Question: I am developing a simple Discord trivia bot (using Discord.js). I am using the code below, but Glitch is giving me errors saying 'userAnswer is not defined' and 'answered is not defined' etc

The code should select a random question, then ask it and wait for an answer and say whether it is correct or incorrect. I have no idea why the errors are occurring.
Any help would be greatly appreciated.
'''
const Discord = require("discord.js")
const { Client, MessageAttachment, MessageEmbed, MemberAdd, RichEmbed } = require('discord.js');
const client = new Client();
client.on("ready", () => {
client.user.setActivity("ihs help",{
type:"STREAMING",
url:"https://www.twitch.tv/ihsbot"
})
console.log("I am ready!");
client.on("guildMemberAdd", member => {
member.send(
"Welcome to the server! Please follow our server's rules. Have fun! "
)
})
client.on('message', message, msg => {
if (answered == false) {
userAnswer = msg;
if (userAnswer == cAnswer) {
message.reply ("got it right!")
}
else {
message.reply ("got it wrong!")
}
answered = true; cAnswer = ""; userAnswer = "";
}
if (msg.startsWith("ihs quiz")) {
answered = true;
cAnswer = "";
userAnswer = "";
number = 3;
random = Math.floor (Match.random() * (number - 1 + 1)) + 1;
switch (random) {
case 1: message.channel.send ("**Question** n\A) Answer1 n\B) Answer2 n\C) Answer3 n\D) Answer4"); cAnswer = "a"
case 2: message.channel.send ("**Question** n\A) Answer1 n\B) Answer2 n\C) Answer3 n\D) Answer4"); cAnswer = "a"
case 3: message.channel.send ("**Question** n\A) Answer1 n\B) Answer2 n\C) Answer3 n\D) Answer4"); cAnswer = "a"
}
answered = false;
}
});
client.login("TOKEN");
'''
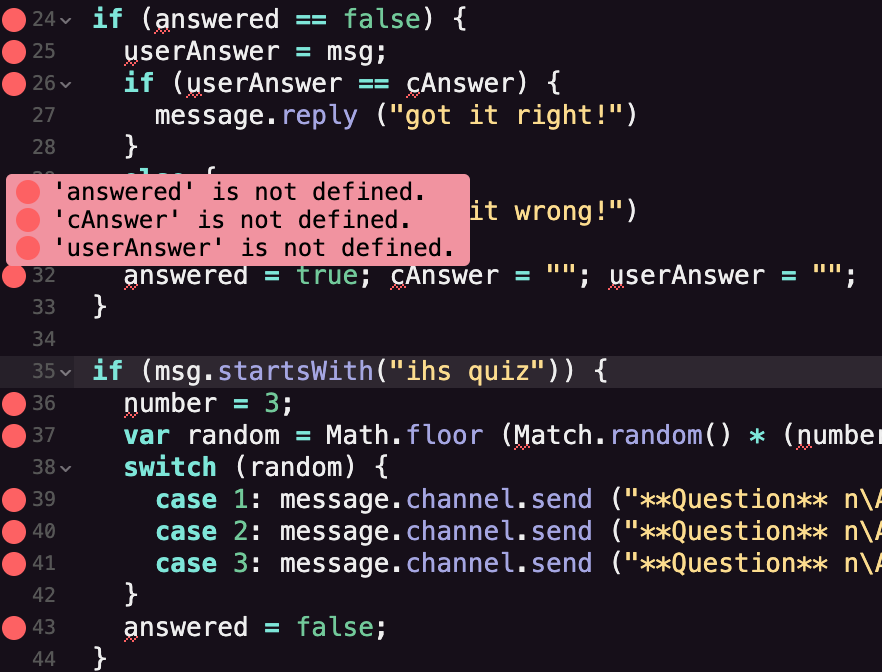
Answer: Node.JS isnt like PHP, where you can just put the value to variable, but you must first declare it, there are 3 main types: const = constant variable, that you dont change, let and var = variables, that can change, for mor info about the diference, this is nice article <URL>.